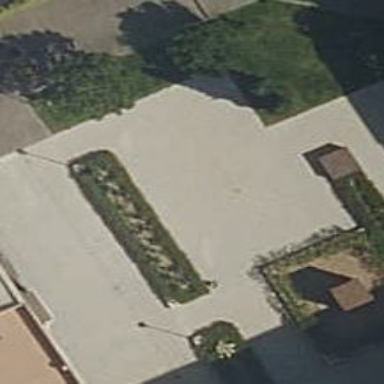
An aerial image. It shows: Garden with kerb border.